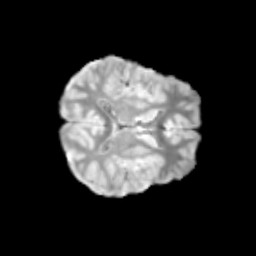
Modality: T2w
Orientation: axial
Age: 9
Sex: male
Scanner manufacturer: siemens
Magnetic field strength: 3 T
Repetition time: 3.8 s
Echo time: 0.07 s